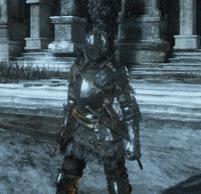
Label: others